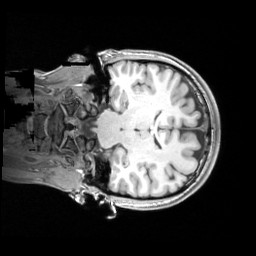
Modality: T1w
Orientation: coronal
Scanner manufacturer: siemens
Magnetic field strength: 3 T
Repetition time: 2.53 s
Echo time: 0.00326 s